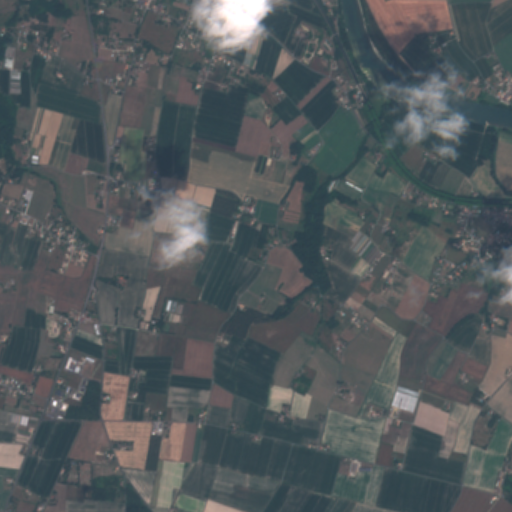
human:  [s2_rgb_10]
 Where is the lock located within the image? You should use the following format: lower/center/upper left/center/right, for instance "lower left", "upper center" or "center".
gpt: The lock is located in the upper right of the image.
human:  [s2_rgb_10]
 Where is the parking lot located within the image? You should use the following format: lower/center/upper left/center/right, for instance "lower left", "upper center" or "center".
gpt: The parking lot is located in the upper left of the image.
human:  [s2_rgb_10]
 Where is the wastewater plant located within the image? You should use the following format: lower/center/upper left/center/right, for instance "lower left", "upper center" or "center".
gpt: The wastewater plant is located in the upper left of the image.
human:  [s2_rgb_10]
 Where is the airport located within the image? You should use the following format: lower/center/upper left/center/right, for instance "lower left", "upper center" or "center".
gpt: There is no airport in the image.